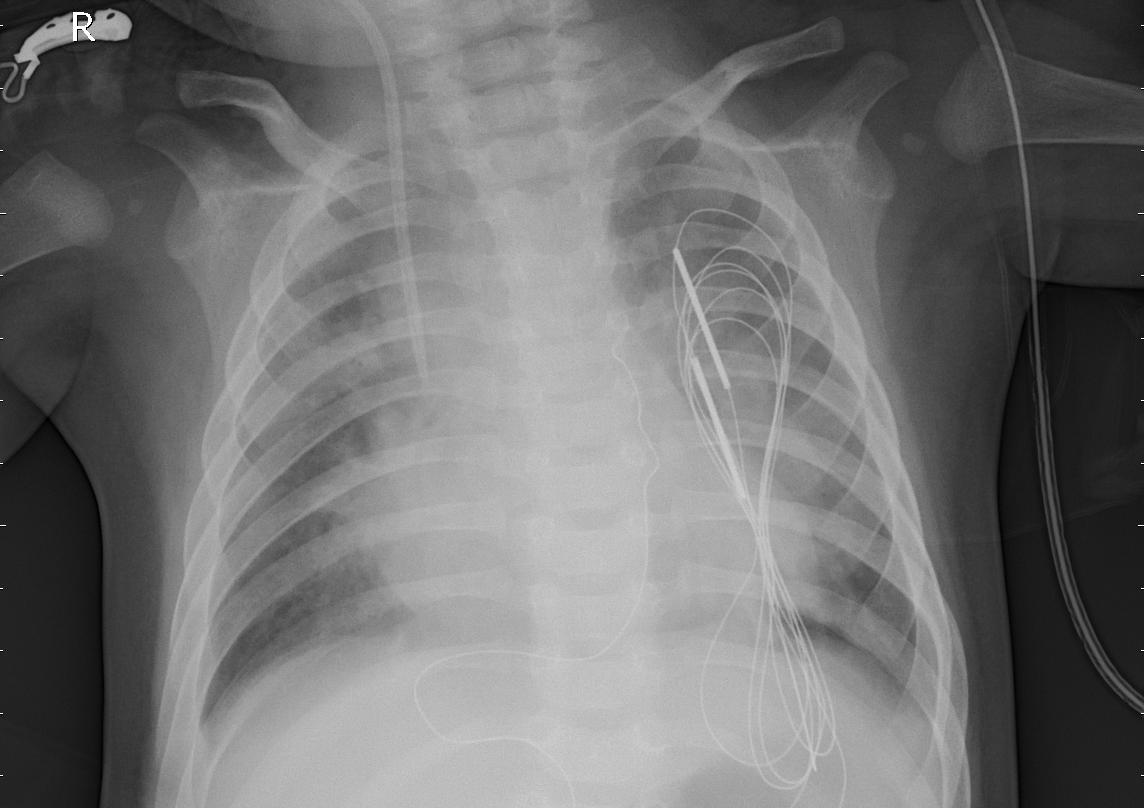
Diagnosis: PNEUMONIA